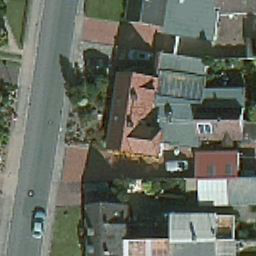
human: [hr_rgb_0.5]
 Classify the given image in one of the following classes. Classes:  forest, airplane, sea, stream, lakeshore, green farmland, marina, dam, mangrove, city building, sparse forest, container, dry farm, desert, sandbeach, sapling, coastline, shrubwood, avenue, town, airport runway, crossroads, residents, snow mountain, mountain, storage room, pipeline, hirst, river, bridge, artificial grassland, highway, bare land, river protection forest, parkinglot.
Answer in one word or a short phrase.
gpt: residents